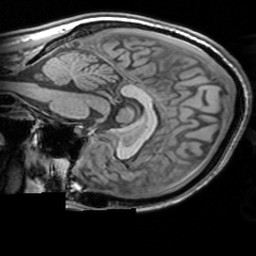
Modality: T1w
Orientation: sagittal
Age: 33
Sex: female
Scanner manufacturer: siemens
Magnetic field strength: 3 T
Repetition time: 1.63 s
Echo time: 0.00311 s